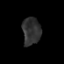
Tissue: prostate
Cell type: Epithelial cells
Senescence score: 0.3129
Nuclear area (px): 494
Mean DAPI intensity: 48.583